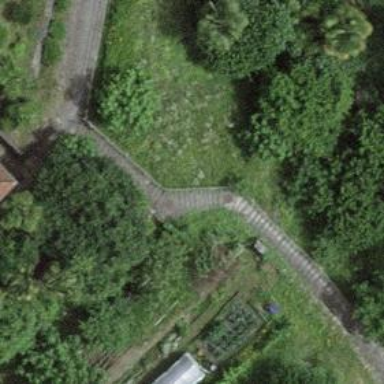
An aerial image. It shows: Road with steps.